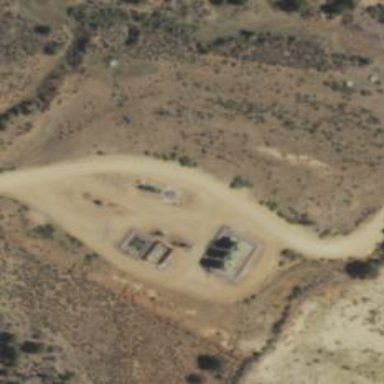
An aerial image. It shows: Storage tank with man-made structure.